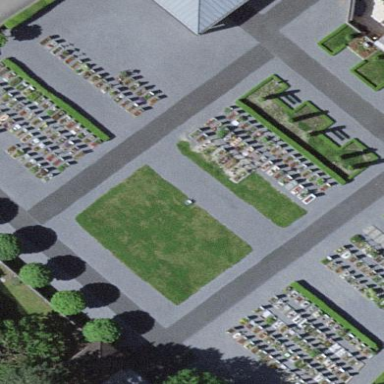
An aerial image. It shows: Grave yard.